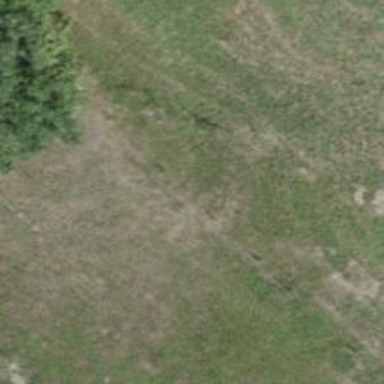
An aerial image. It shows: Unpaved footway.